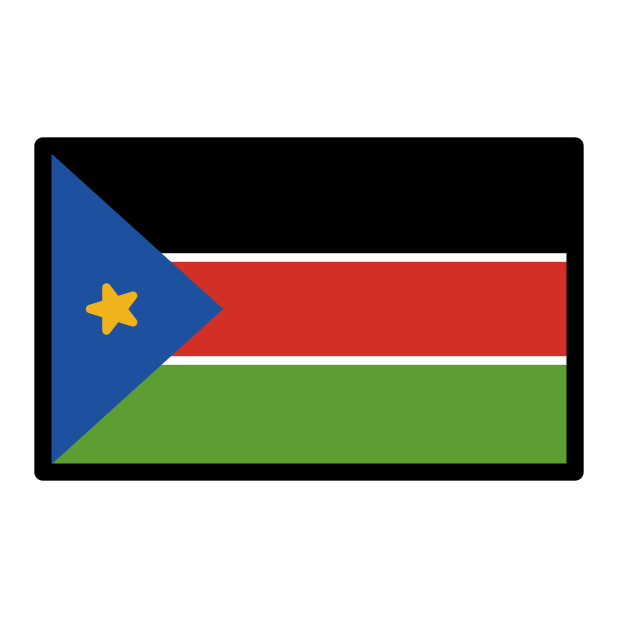
flag: South Sudan